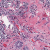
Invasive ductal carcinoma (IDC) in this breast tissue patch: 1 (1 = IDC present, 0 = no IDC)